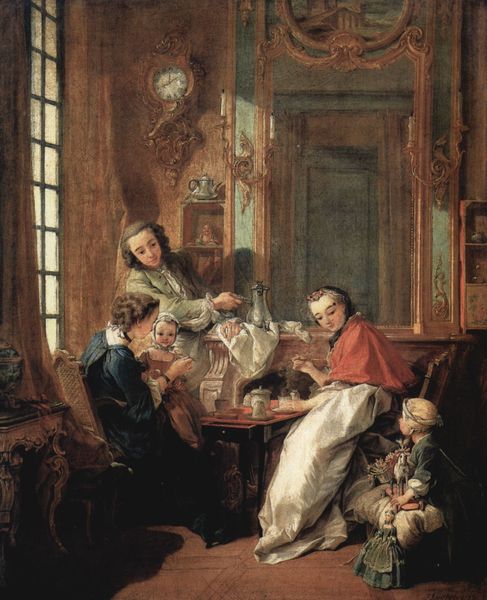
Titel: Das Frühstück
Künstler: François Boucher
Standort: Paris
Institution: Musée du Louvre
Schlagwörter: blau, dunkel, gemälde, mann, schatten, umhang, bäume, frauen, grün, menschen, mädchen, sitzen, braun, cafe, damen, fenster, frankreich, frau, frisuren, glas, hell, holz, kleid, kleider, licht, raum, schwarz, stuhl, stühle, tisch, tische, tür, weiss, zimmer, blick, rot, schloss, tuch, malerei, blond, flasche, gläser, regal, trinken, wand, barock, blicke, falten, rahmen, herr, möbel, porträt, spiegel, vorhang, öl, spiegelung, boden, haare, sessel, stoff, adel, familie, kind, mutter, vater, england, renaissance, genre, kamin, kinder, kanne, vase, kommode, wohnzimmer, sitz, kette, baby, salon, kaffee, uhr, tasse, stube, tee, becher, dose, amme, geschirr, service, hauben, gefässe, puppe, tassen, ziffer, kund, herrenhaus, wanduhr, ziffernblatt, spielzeug, mütter, zimmerflucht, schnuller, scho, spiegeö, haate, renaisance, puppte, 18. jahrhundert, kamin#uhr